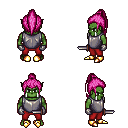
a pixel art fantasy rpg character, male body template, orc, green skin, steel chest armor, red pants, pink long topknot hairstyle, metal gloves, gold boots, dagger, four views (front, back, left, right), 2x2 character sprite sheet, small pixel art, hard edges, no anti-aliasing